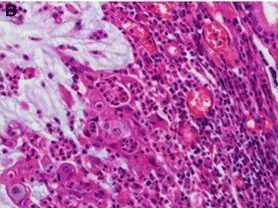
Pathologic findings. B. Enlarged nuclei with distinct nucleoli, and the presence of inflammatory cells surrounding tumor cells as compared to cells of a normal gland (hematoxylin and eosin staining, x 400).
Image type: pathology (h&e)